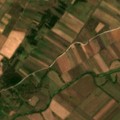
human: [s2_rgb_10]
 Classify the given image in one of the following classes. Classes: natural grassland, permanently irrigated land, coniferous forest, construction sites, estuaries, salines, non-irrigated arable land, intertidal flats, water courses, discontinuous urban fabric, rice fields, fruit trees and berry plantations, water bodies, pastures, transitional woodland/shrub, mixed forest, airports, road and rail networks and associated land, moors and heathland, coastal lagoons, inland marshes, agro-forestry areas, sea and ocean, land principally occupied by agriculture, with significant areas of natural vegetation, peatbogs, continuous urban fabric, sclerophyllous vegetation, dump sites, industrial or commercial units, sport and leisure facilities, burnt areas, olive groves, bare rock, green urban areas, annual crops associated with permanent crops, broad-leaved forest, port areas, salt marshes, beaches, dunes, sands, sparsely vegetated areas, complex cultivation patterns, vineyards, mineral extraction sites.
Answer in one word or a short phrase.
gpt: discontinuous urban fabric, non-irrigated arable land, land principally occupied by agriculture, with significant areas of natural vegetation, transitional woodland/shrub